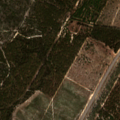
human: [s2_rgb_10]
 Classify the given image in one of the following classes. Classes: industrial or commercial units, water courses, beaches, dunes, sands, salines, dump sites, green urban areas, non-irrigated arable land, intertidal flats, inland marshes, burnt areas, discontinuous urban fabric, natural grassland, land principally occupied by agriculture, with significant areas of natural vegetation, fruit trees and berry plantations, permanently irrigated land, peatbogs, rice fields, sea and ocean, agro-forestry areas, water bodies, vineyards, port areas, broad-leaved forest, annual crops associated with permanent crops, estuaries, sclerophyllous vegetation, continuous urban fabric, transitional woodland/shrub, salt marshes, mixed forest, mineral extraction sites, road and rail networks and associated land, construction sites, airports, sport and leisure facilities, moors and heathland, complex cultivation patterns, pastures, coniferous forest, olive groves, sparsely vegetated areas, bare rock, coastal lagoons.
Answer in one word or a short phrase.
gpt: complex cultivation patterns, coniferous forest, transitional woodland/shrub